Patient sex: M
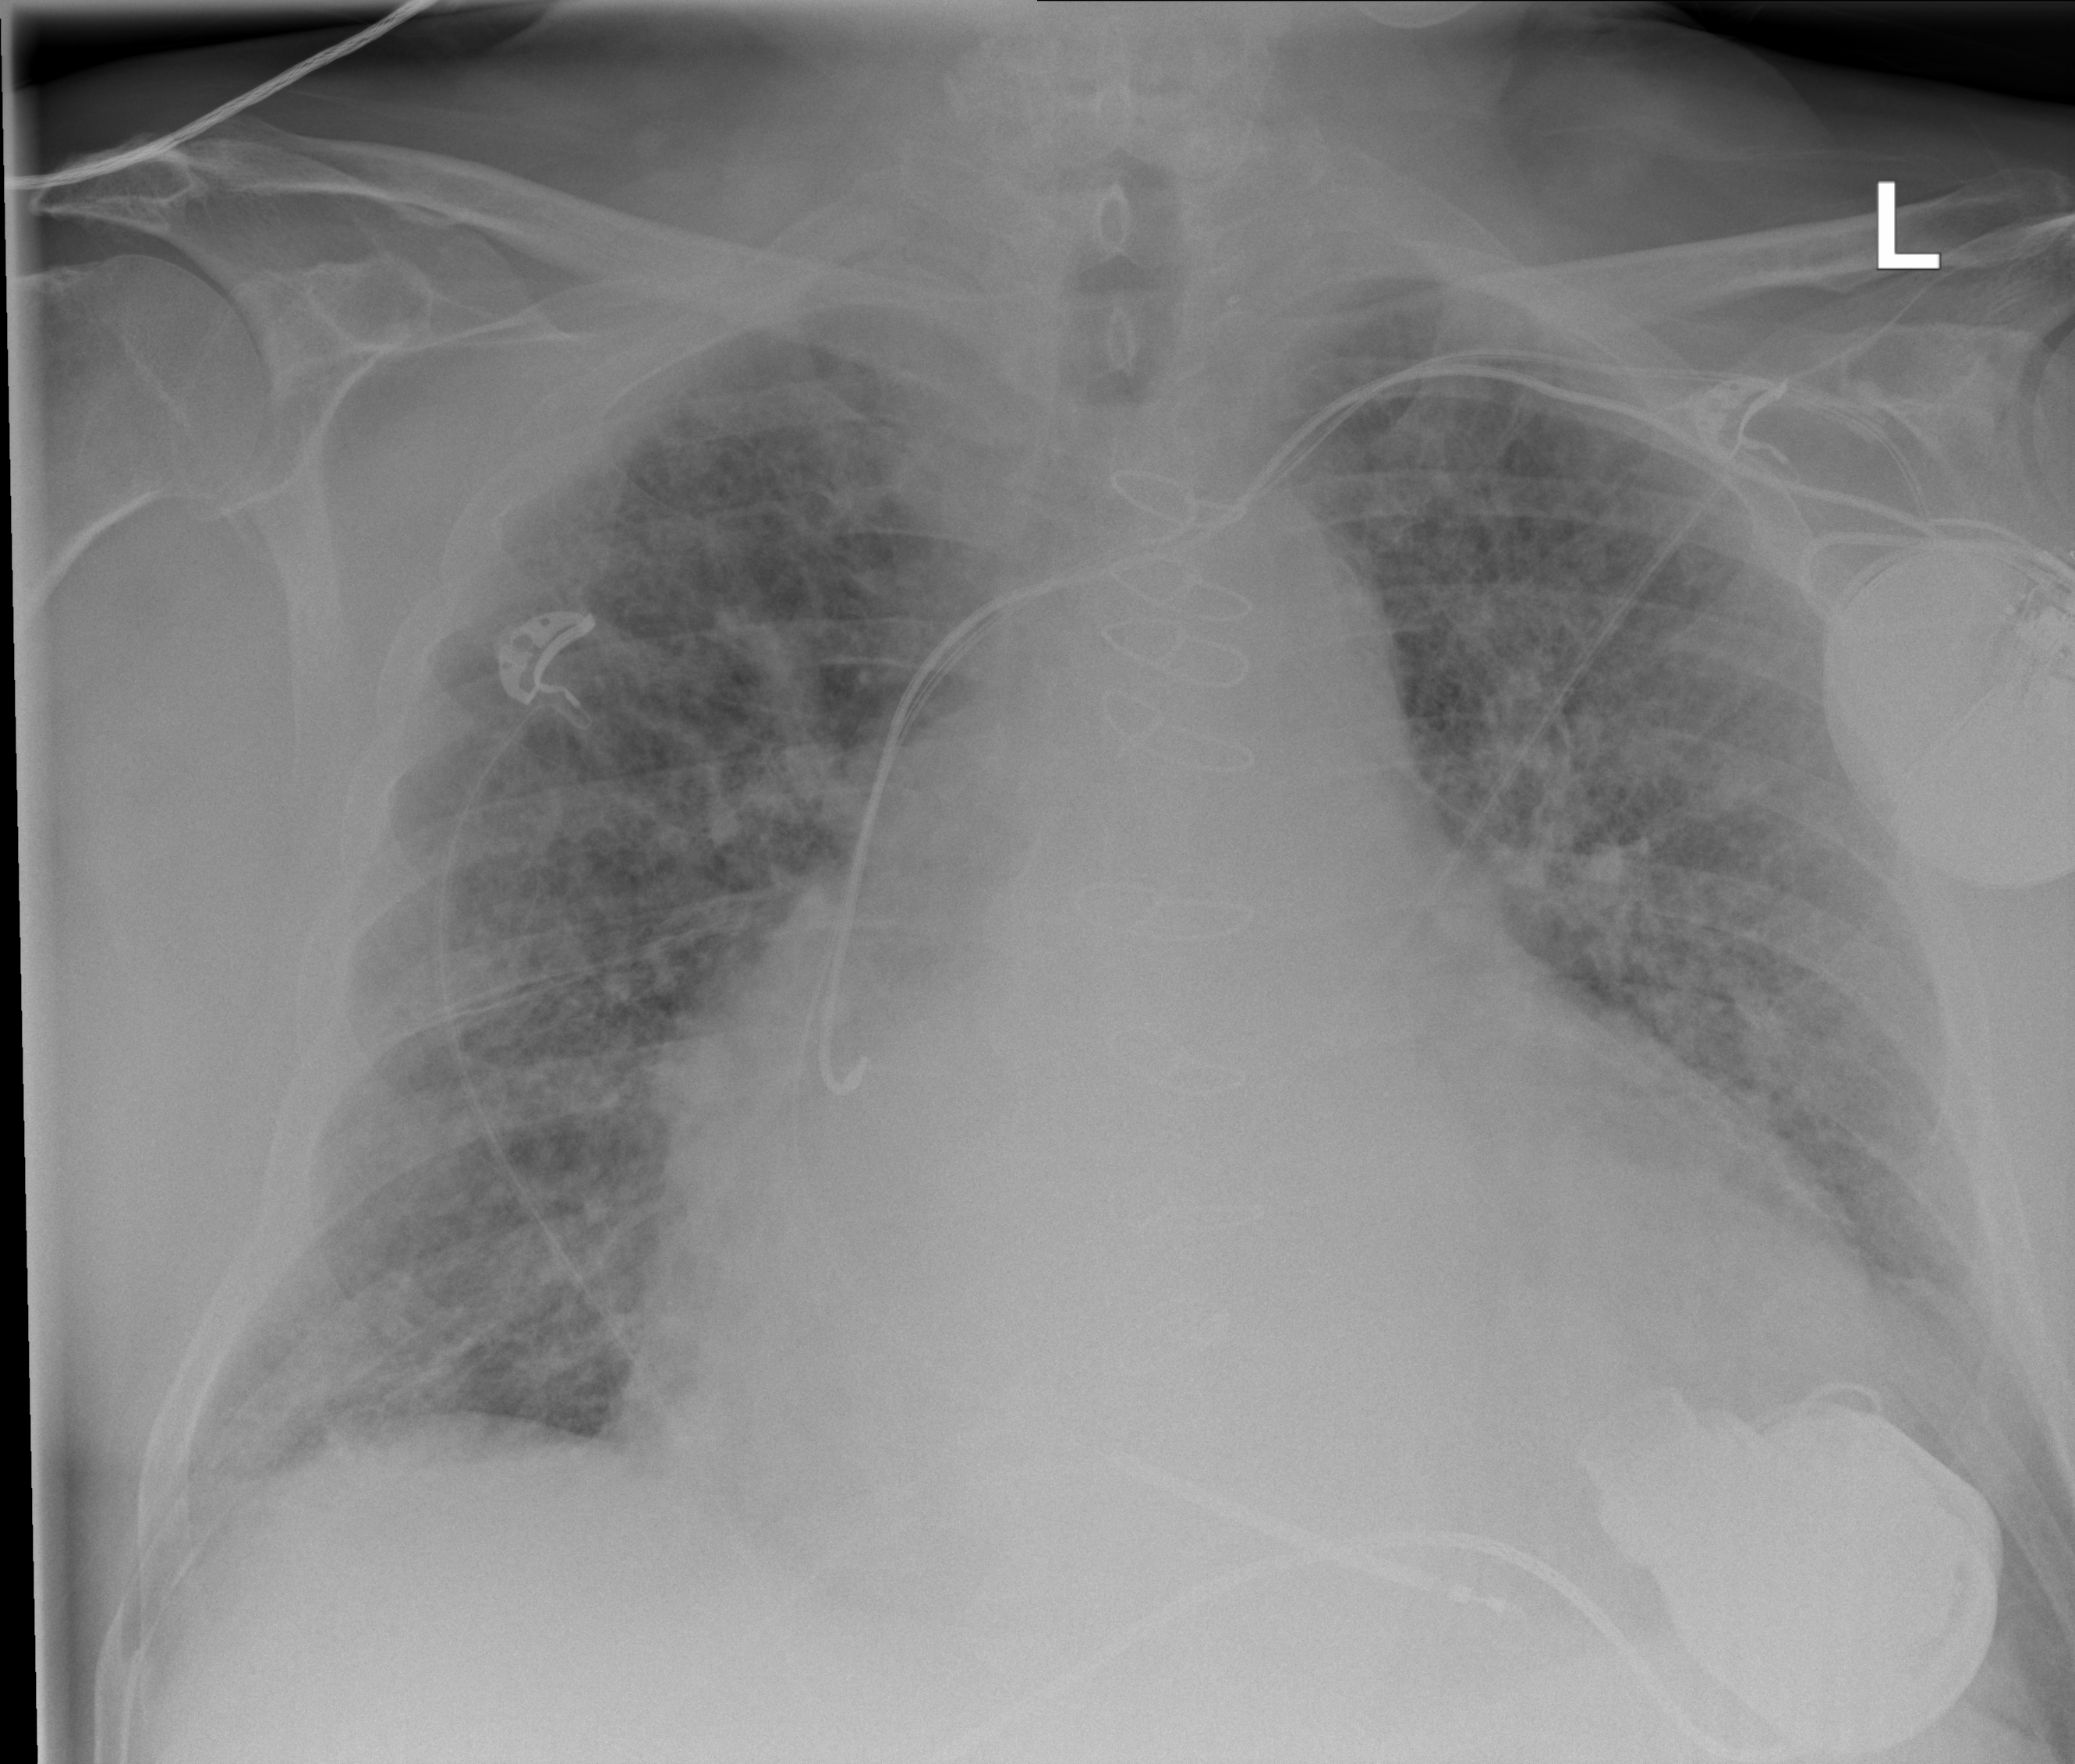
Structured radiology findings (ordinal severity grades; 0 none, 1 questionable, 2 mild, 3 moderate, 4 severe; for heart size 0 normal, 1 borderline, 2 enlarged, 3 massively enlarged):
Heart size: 3
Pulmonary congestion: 3
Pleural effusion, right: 2
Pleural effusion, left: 0
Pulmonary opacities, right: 2
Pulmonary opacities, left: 2
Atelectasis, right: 0
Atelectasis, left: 2